Question: the long string of NOTIFY messages happen after the called number answers. and after about 20-30 seconds the 503 happens and then the call connects fine with audio.
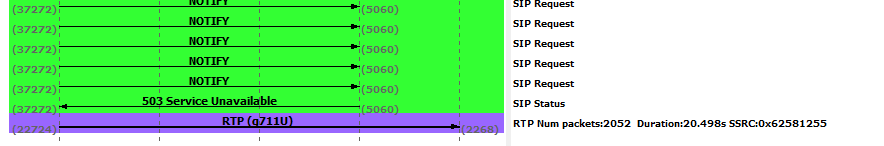
Answer: If that trace is for a single call it's an incredibly complex one. After spending a bit of time looking over it I don't think it is for a single call and instead there are a few different calls mixed up in it. It's complicated by the fact that 10.10.20.1 is a Back to Back User Agent (B2BUA) and is initiating its on calls in response to different events.
As to your question about the NOTIFY request it's originally generated by the UAC at 10.10.10.3 as part of what appears to be an attended transfer. The REFER request is the start of the transfer. An implicit subscription, which is what the NOTIFY request is part of, gets created for a REFER transaction (see <URL>.
For an attended transfer the NOTIFY request allows a call leg end point to indicate that the transfer has been processed successfully. In this case it looks like the user agent at 10.10.10.3 isn't happy to accept the transfer until it gets a response to its NOTIFY request. This is unusual behaviour as typically the NOTIFY requests are for just that, notifying agents of events not controlling call flow. Once 10.10.10.3 gets the 503 response to its NOTIFY request it finally starts sending the RTP to 10.10.20.4. It mustn't care what the response is as 503 is an error condition and would usually result in whatever was waiting for it to fail.